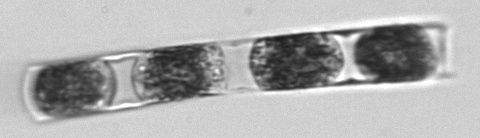
Label: Hemiaulus